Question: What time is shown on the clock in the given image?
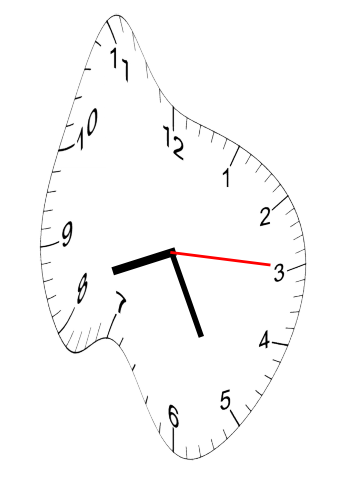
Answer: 08:25:15